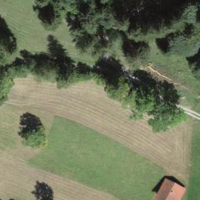
EUNIS habitat code: 24
Species observed at this site:
Aquila chrysaetos